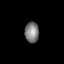
Tissue: lung
Cell type: Fibroblasts
Senescence score: 0.6705
Nuclear area (px): 286
Mean DAPI intensity: 124.465